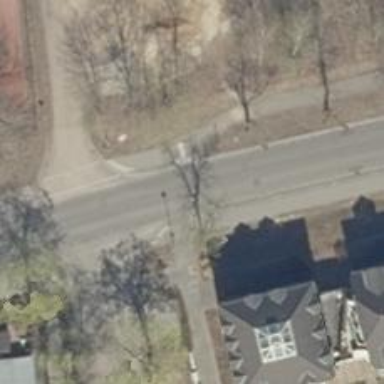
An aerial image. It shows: Unmarked crossing on asphalt footway.